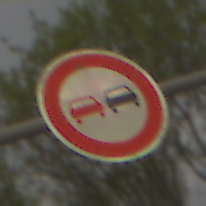
Verkehrszeichen: Ueberholverbot
Umgebung: Outdoor, Nature
Tageszeit: MorningAfternoon
Wetter: Overcast
Licht: Natural
Jahreszeit: NotSpecified
Kontrast: LowContrast